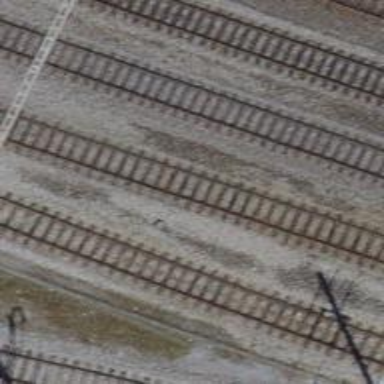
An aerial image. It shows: Single-track electrified railway siding with contact line for service.